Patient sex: F
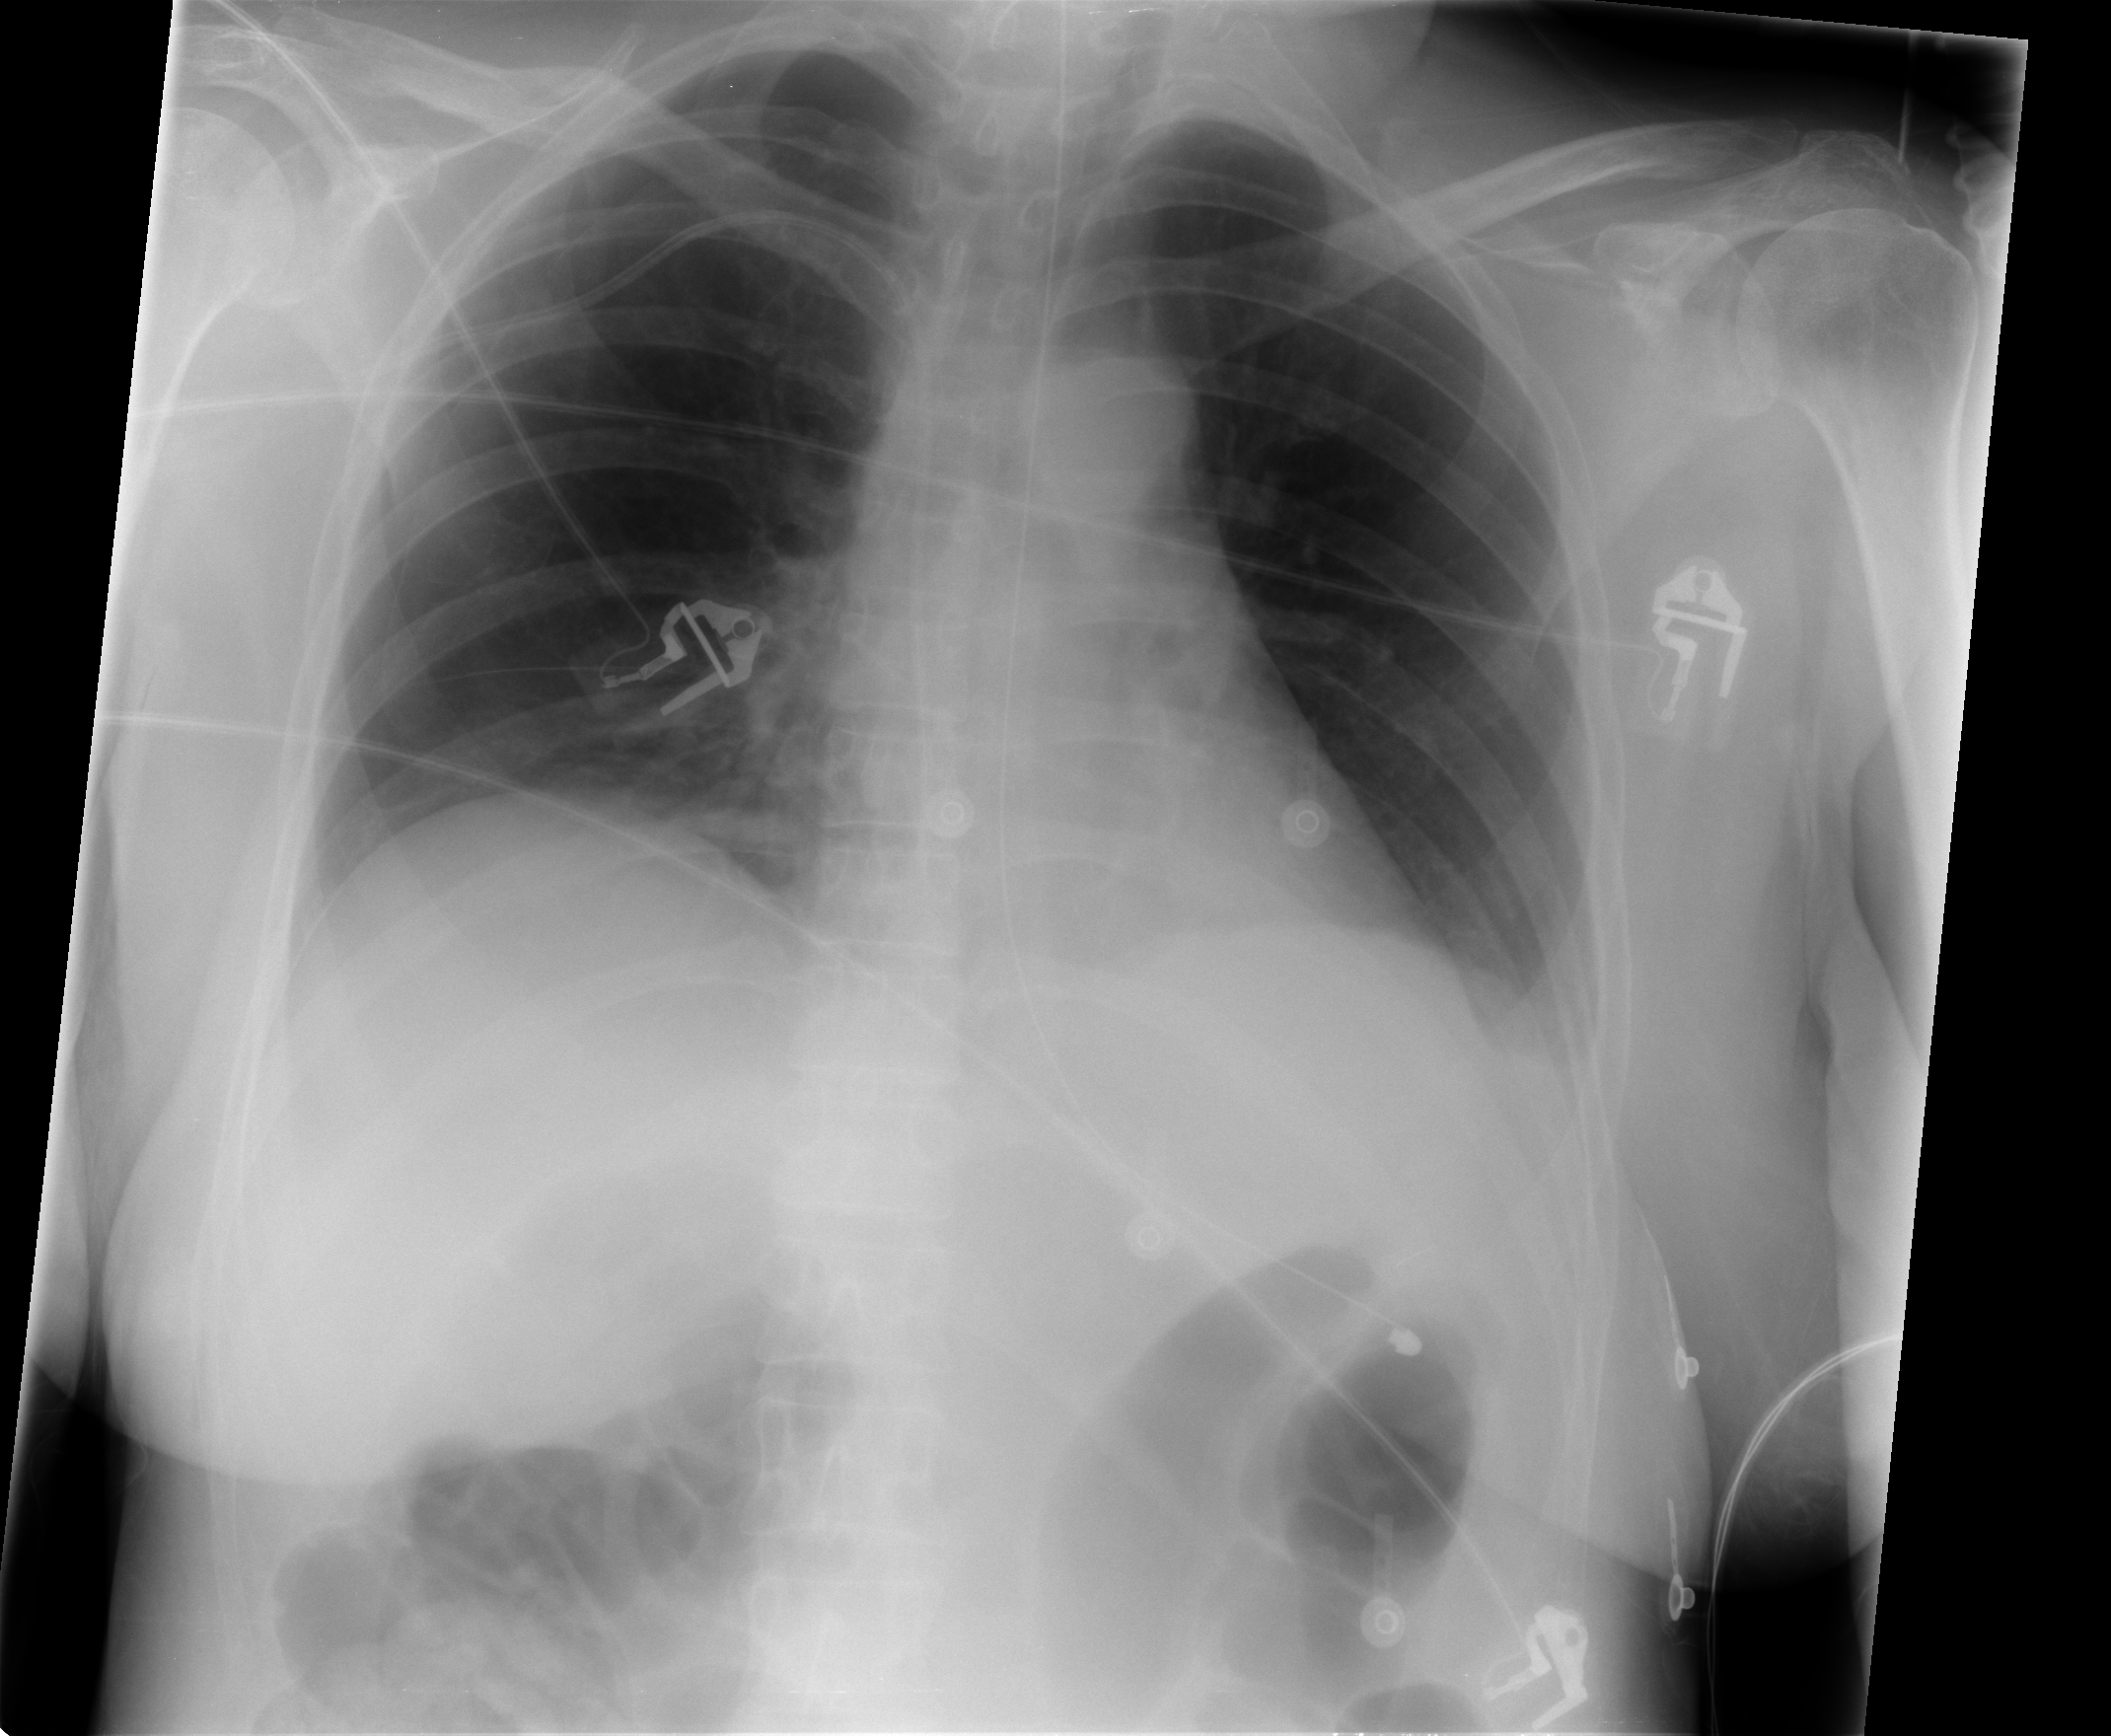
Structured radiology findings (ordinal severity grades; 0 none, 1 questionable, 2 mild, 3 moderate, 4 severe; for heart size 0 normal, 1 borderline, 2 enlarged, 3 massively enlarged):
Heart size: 0
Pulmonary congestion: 0
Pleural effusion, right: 0
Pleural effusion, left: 2
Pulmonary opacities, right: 0
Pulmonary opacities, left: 0
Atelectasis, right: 0
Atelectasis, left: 0